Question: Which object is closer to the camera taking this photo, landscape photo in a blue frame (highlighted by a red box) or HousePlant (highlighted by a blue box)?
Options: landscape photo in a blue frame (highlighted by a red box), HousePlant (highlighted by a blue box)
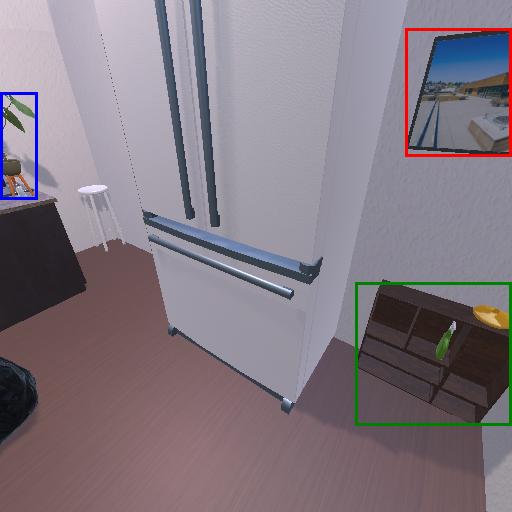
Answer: landscape photo in a blue frame (highlighted by a red box)